Question: I have a ListView with some rows and a custom checkbox on the right hand side. On my OS 4.4 Nexus 4 it seems like a gentle gradient is being applied to the list row backgrounds, creating an ugly artifact on the checkboxes (they disappear half way down, and then invert for the bottom half). On other devices I don't see this problem, and I also don't see it in an OS 4.4.2 emulator.
I haven't been able to find any information online about this, so I'm not sure if it's specific to the device, or the exact OS flavor.
Here's a screenshot:

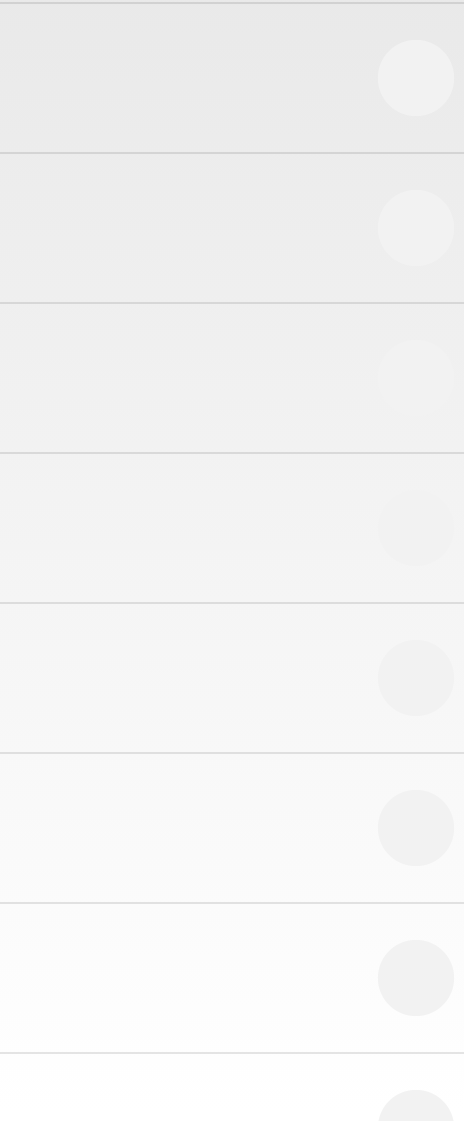
Answer: As Denley mentioned, the reason for this is the default background specified by the Holo.Light theme.
However, since this background is specifically affecting your ListView, I would suggest setting the background of your ListView in your xml file. Code below.
'''
<ListView
android:background="@android:color/white">
'''